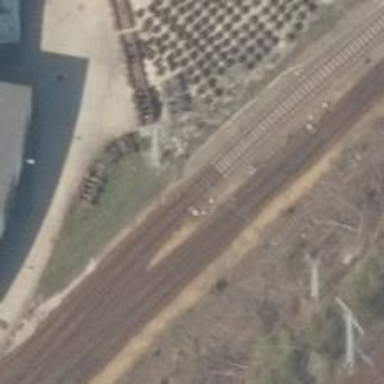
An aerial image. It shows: Railway switch.